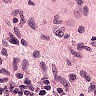
Metastatic tissue present: no